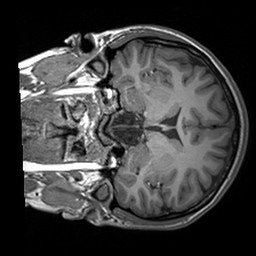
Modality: T1w
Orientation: coronal
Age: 23
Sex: female
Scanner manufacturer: siemens
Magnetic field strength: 3 T
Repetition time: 1.6 s
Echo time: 0.00236 s